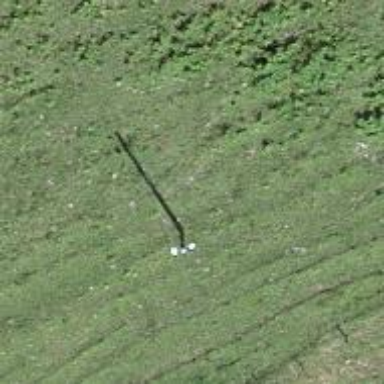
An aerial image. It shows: Utility pole in the area.